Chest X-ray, PA view. Patient: 29 years old, sex F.
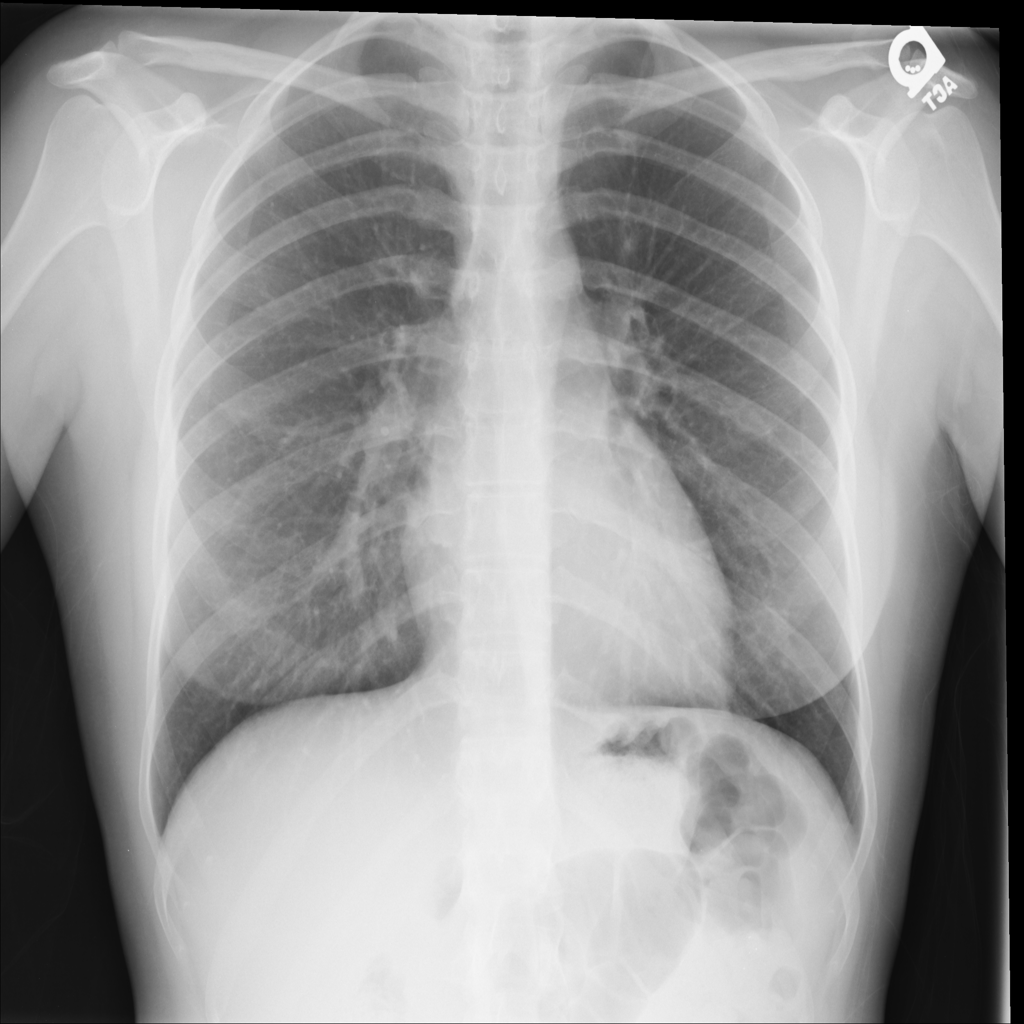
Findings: No Finding